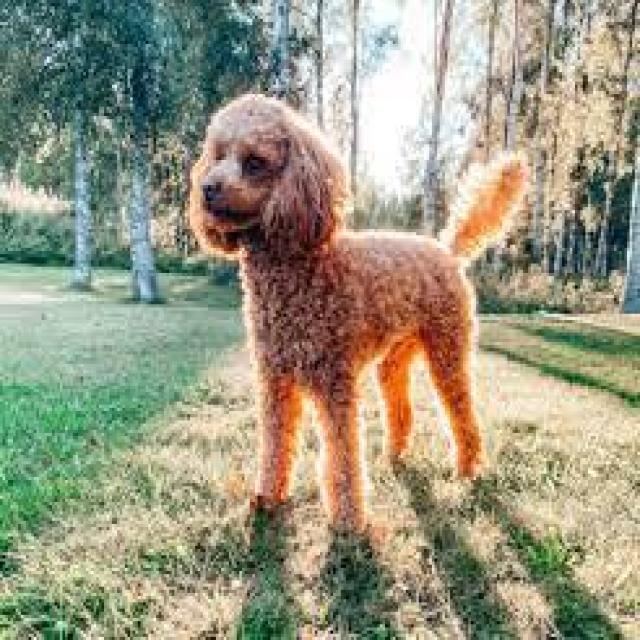
Healthy canine skin — no visible lesions, inflammation, or abnormalities. The skin and coat appear normal.